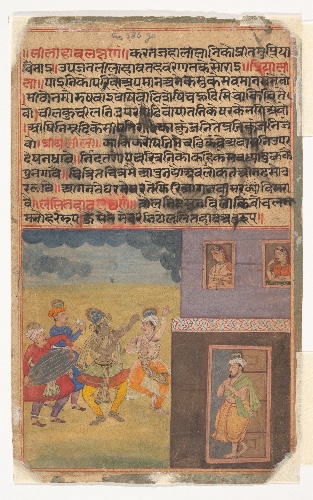
Date: ca. 1610
Object type: Folio
Classification: Paintings
Medium: Ink, opaque watercolor, and gold on paper
Culture: India (Rajasthan, Amber)
Dimensions: Image: 8 1/2 × 5 1/4 in. (21.6 × 13.3 cm)
Sheet: 9 in. × 5 5/8 in. (22.9 × 14.3 cm)
Department: Asian Art
Credit line: Rogers Fund, 1918
Accession year: 1918
Repository: Metropolitan Museum of Art, New York, NY
Tags: Dancing|Drums|Krishna|Men|Women